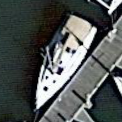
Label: Civil_yacht